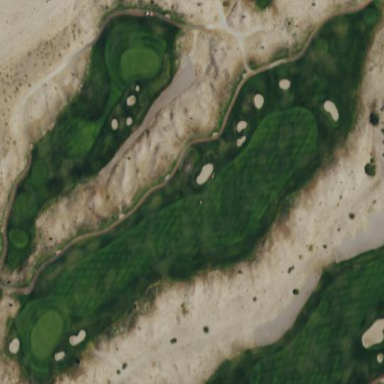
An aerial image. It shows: Rough area on grassy golf course.